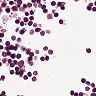
Metastatic tissue present: no